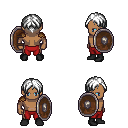
a pixel art fantasy rpg character, male body template, human, dark skin, leather shoulder armor, red pants, white parted hairstyle, black shoes, shield, four views (front, back, left, right), 2x2 character sprite sheet, small pixel art, hard edges, no anti-aliasing